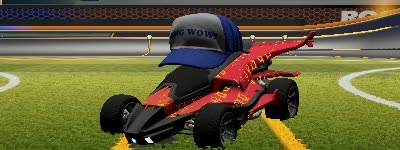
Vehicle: aftershock